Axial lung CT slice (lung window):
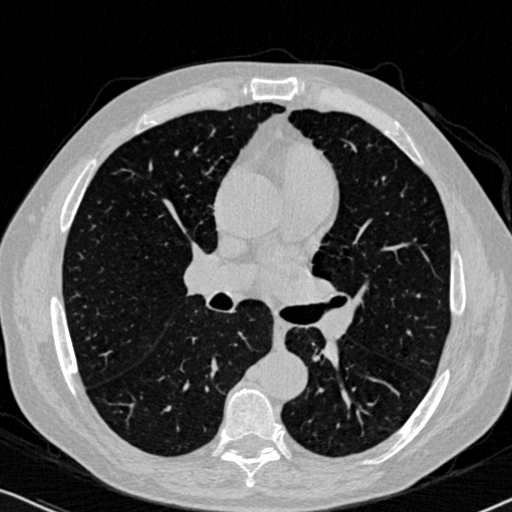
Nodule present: no